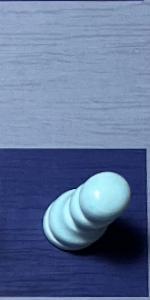
Label: Pawn_White